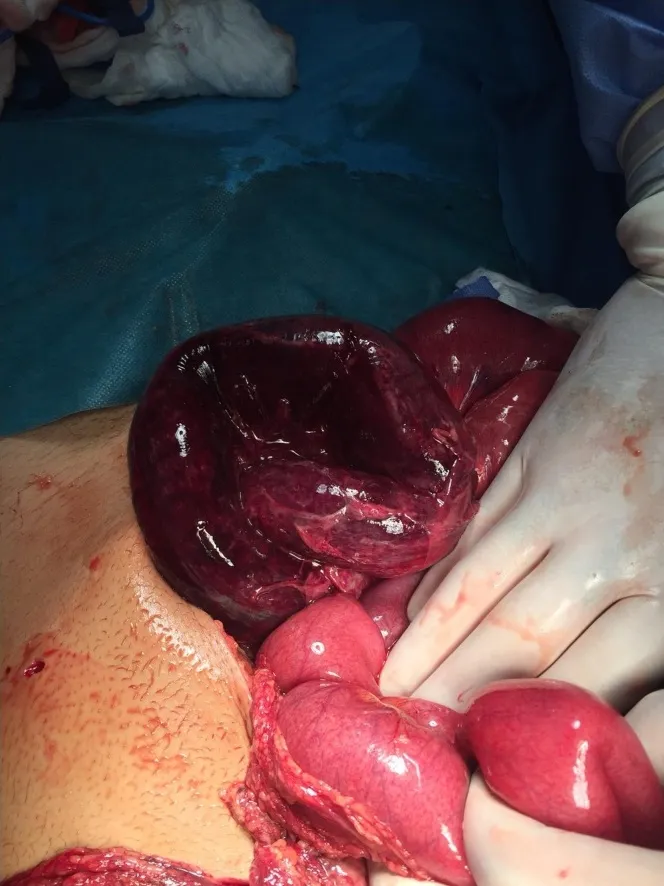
Ischemic segment of the terminal ileum, Laparotomy.
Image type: medical_photograph (other_medical_photograph)